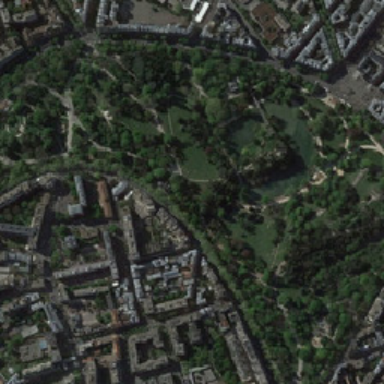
The park is surrounded by many residential areas .